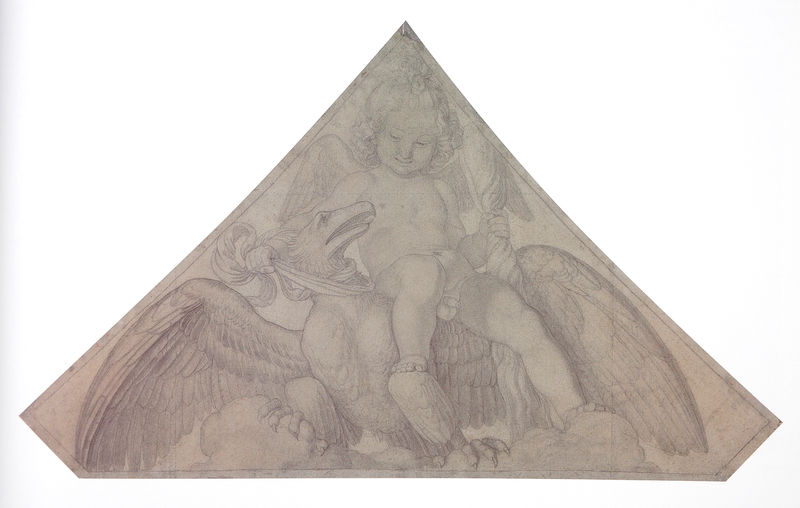
Titel: Eros mit dem Adler / Element des Feuers
Künstler: Peter Cornelius
Standort: Berlin
Institution: Alte Nationalgalerie
Schlagwörter: adler, akt, feder, flügel, fuß, gestein, hand, himmel, kopf, mann, nackt, schatten, vogel, weiß, wolken, dreieck, sitzen, brust, finger, frisur, grau, haar, kreide, licht, mund, nase, schwarz, skizze, zeichnung, blick, tier, tuch, wolke, schleife, augen, band, blicke, federn, gefieder, gesicht, halten, spitze, stein, hals, hände, haare, stoff, decke, kind, locken, zart, fliegen, engel, putte, putto, beine, reiten, zügel, lächeln, bein, füße, schnabel, stab, studie, leine, graphik, linien, grisaille, rand, angst, detail, kraft, wandgemälde, junge, zehen, foto, spiel, alter, knabe, kohle, bleistift, krallen, pelikan, entwurf, gravur, stift, zwickel, ecken, teilstück, freiheit, zeus, eros, geier, greif, greifvogel, historismus, spiele, fresko, amor, brustkorb, geflügelt, rötel, drachen, fänge, drache, details, klauen, fessel, nein, tympanon, michelangelo, vorzeichnung, sinnbild, dreieckskomposition, schlinge, reitend, freske, cornelius, steinplatte, adlerflügel, adlerschlinge, bezähmung, flügelgleich, ganymed, peter cornelius, zähmung, reitet, aklt, paapier, fu, reitenh, schnael, adlker